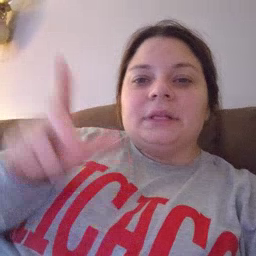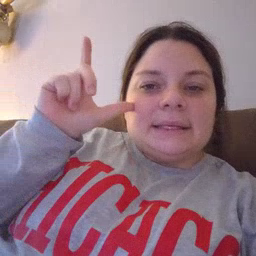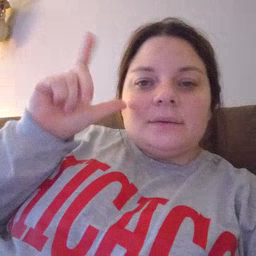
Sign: listen